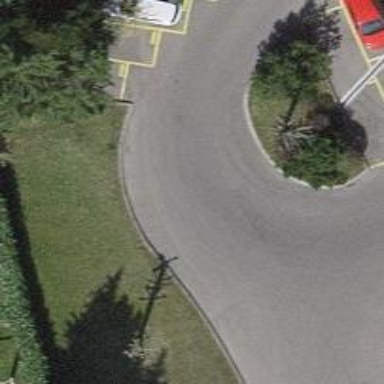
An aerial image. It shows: Parking aisle designated as service road.